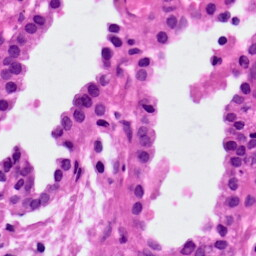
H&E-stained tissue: Lung